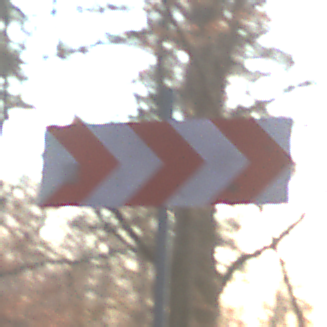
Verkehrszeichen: RichtungstafelnInKurvenGrossLinks
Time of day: SunriseSunset
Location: Outdoor (Nature)
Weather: Clear
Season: Autumn
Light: Natural